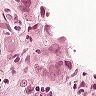
Metastatic tissue present: yes